Question: I've seen many postings here on stackoverflow, which are discussing this topic. I took a solution from stackoverflow, but I couldn't find the posting. It was to say: If two lines are intersecting, then the crossproduct produces for the left and the right side two different results. One positive and one negative. Otherwise both have the same sign. So far it is okay.
The used formula is, where AB is one line and CD another.
> dotproductleft = (B.x-A.x)(C.x-B.x)dotproductright = (B.x-A.x)(D.x-B.x)
If I calculate this for the following given GPS coordinates I get an intersection, in a case where no intersection is possible.
> A: x: 15.<PHONE> y: 47.0697272B: x: 15.<PHONE> y: 47.0697722C: x: 15.<PHONE> y: 47.0696776D: x: 15.442966 y: 47.<PHONE>
If I draw it on Google Maps Engine, I can see that there definitely no intersection between these lines.
The results for dotproductleft: -7.372399999828474E-10 and for dotproductright: 1.1921940000328E-8
It is working for other examples very well, but here I've seen that it is not working right. But I couldn't spot any error in the formula.

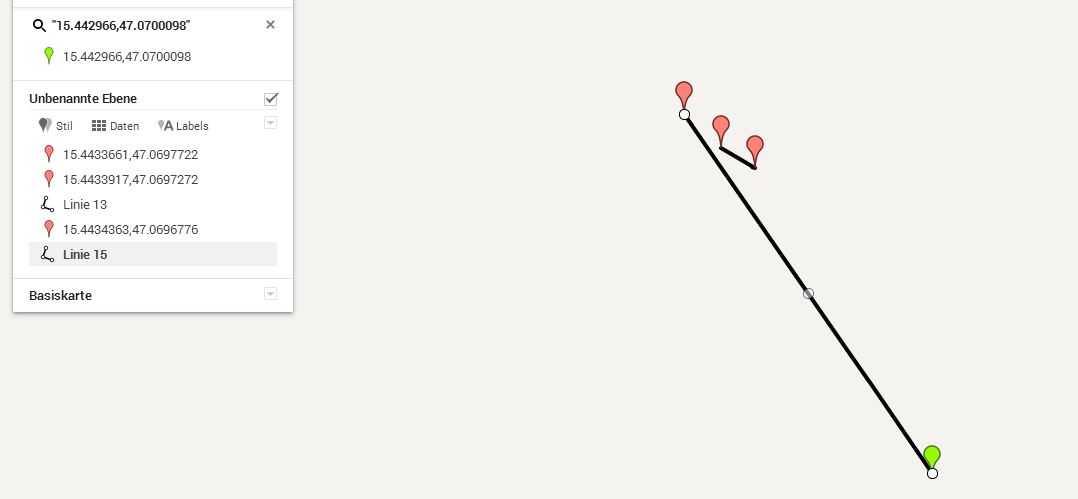
Answer: The which contain any line segment (e.g. AB and CD) will always intersect (unless they are parallel).
You want to check if the intersect. This is easy to do by finding the point of intersection and checking if it lies on both line segments.
So, using your example, the two lines (on which line segments AB and CD lie on) intersect at . Now, if lies on AB then the dot product of and is negative (since the angle between and is 180deg and ).
If you compute the dot product of PA and PB, you will get a positive number (thus it lie on AB). However, the dot product of PC and PD gives you a negative number (thus it lies on CD).
Thus, you can check if the line segments intersect if the aforementioned dot products (with the point of intersection) are negative.